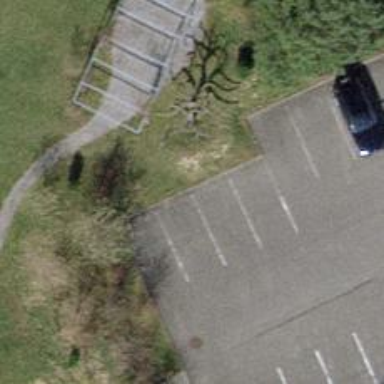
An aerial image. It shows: Temporary fence is in place.